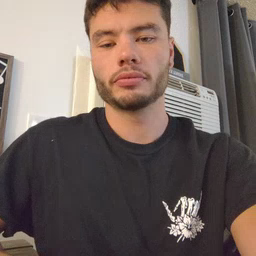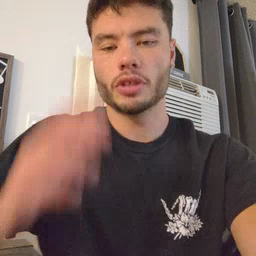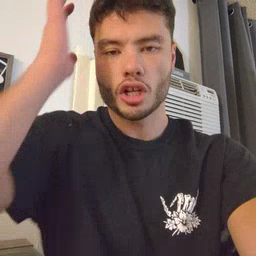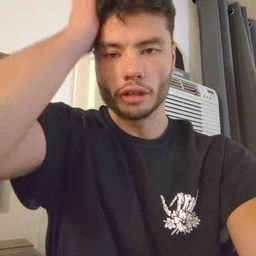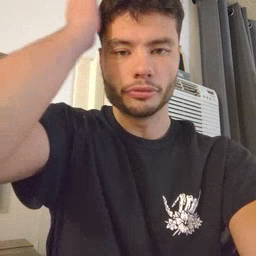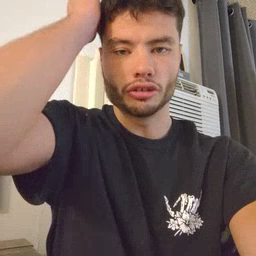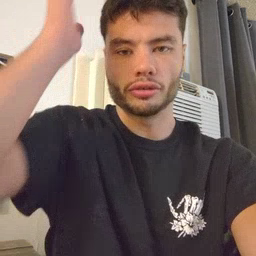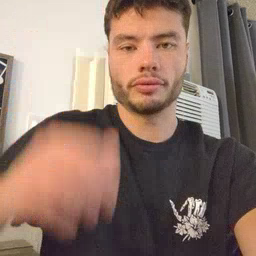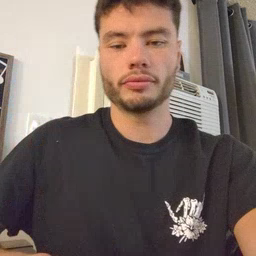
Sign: garbage